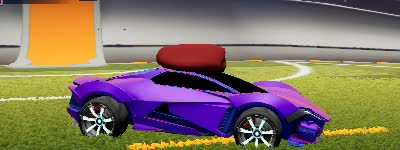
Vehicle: werewolf